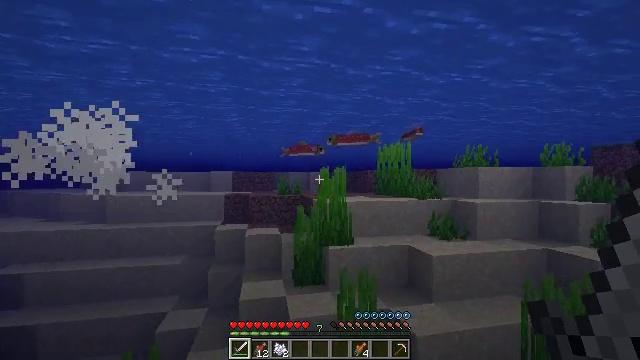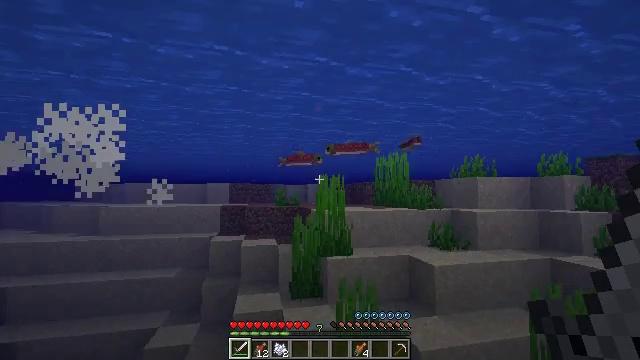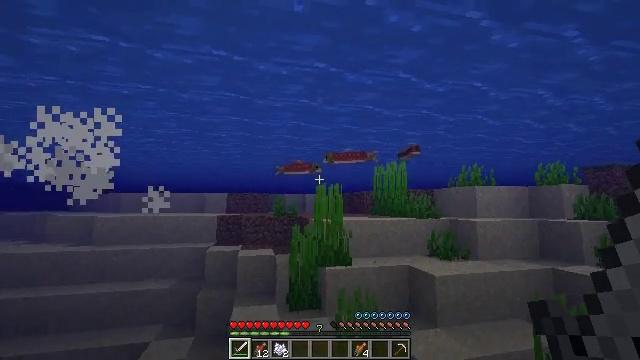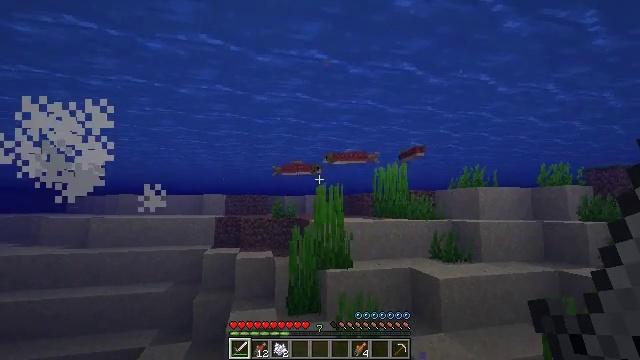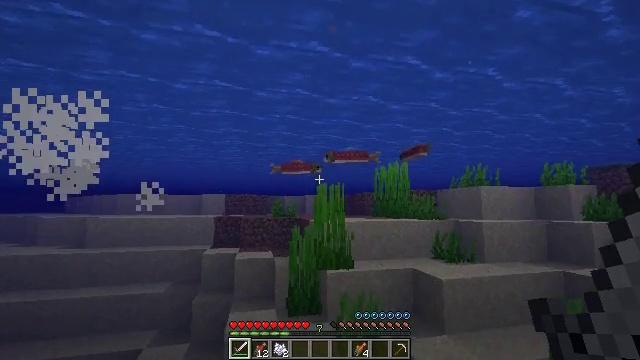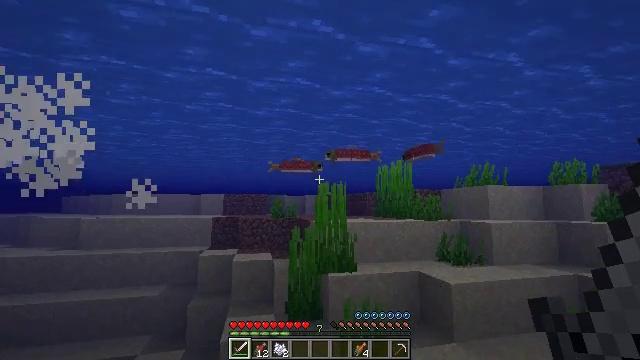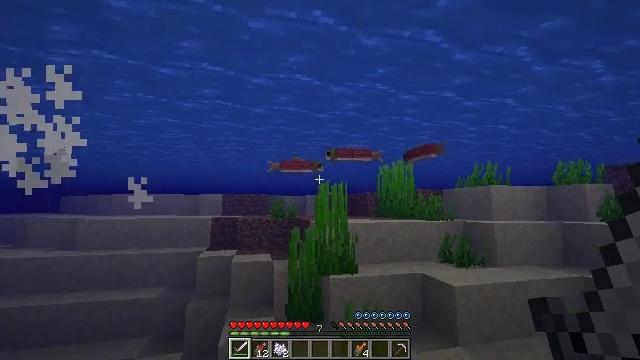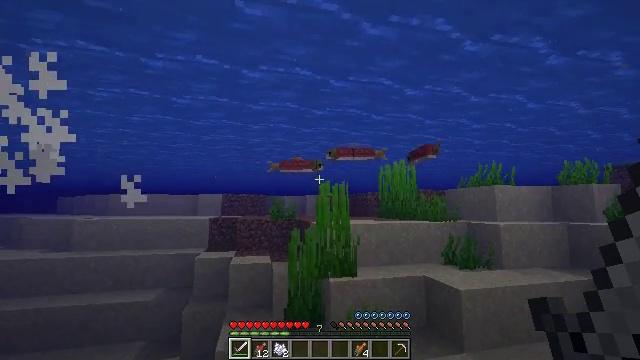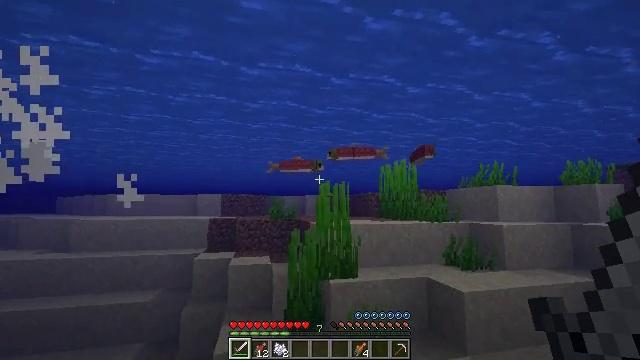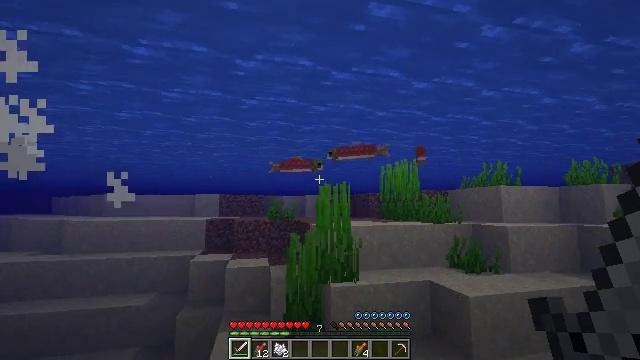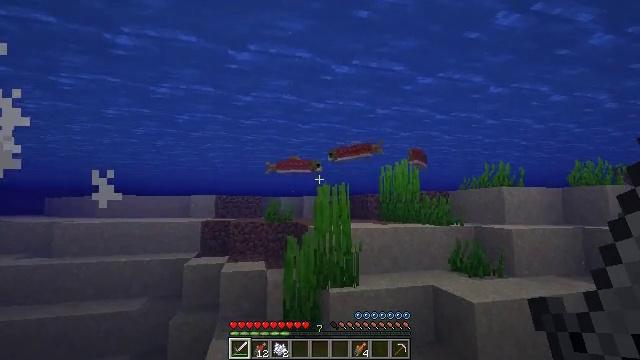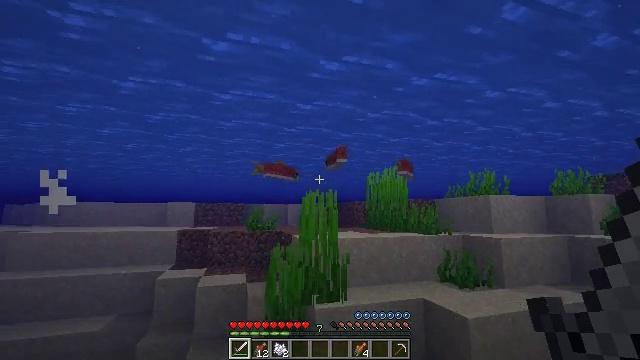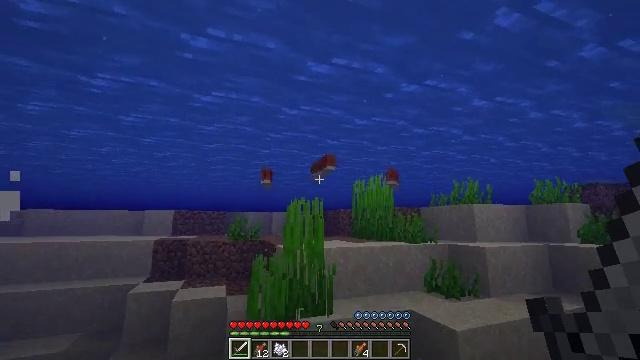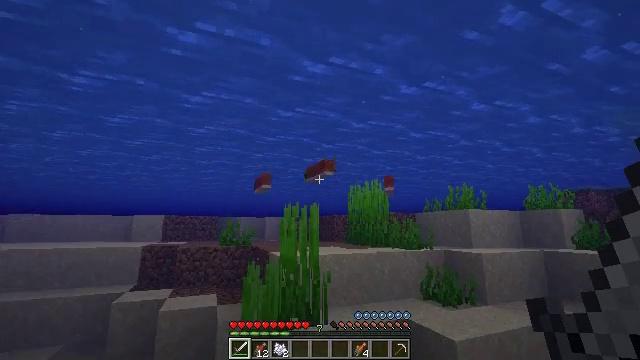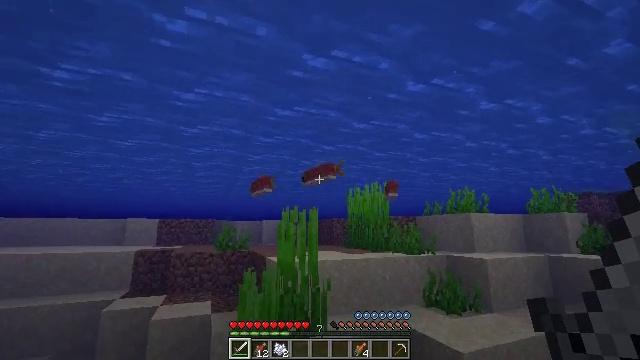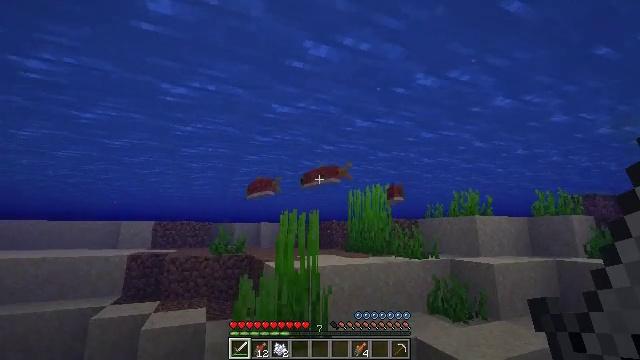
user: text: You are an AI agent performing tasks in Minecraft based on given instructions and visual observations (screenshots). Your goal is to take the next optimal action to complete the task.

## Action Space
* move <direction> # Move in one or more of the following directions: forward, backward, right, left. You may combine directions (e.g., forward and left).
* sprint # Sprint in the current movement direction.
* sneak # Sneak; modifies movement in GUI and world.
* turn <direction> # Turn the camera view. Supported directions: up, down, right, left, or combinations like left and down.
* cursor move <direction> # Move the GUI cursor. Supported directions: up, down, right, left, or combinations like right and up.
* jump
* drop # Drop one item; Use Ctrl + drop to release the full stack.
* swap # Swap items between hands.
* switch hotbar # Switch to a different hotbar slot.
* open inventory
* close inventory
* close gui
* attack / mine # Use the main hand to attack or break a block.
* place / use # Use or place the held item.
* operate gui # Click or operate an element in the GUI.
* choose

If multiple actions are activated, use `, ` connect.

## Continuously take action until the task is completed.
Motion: motion action
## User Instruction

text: Collect tall seagrass by holding left button.
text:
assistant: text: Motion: move forward, turn up
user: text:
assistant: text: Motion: move forward, turn up
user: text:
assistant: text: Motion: move forward
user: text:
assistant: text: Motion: move forward
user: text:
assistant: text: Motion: move forward
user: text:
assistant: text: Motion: move forward
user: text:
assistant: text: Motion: move forward
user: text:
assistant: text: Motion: move forward
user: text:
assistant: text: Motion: move forward
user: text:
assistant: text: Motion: move forward
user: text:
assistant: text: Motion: move forward, turn right and up
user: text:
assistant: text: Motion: move forward, turn right and up
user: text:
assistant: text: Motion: move forward, turn right and up
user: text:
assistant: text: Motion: move forward
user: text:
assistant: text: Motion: move forward
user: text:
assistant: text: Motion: move forward
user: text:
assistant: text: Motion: move forward
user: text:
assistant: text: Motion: move forward
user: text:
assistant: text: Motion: move forward
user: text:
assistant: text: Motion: move forward
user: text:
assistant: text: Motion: move forward, turn down
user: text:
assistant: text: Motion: move forward, turn down
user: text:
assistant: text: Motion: move forward, turn down
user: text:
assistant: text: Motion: move forward
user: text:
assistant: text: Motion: move forward
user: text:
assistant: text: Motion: move forward, turn left and down
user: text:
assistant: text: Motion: move forward, turn left and down
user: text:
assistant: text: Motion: move forward, turn left and down
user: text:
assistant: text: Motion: move forward, turn left and down
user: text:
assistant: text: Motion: move forward, turn left and down, attack / mine